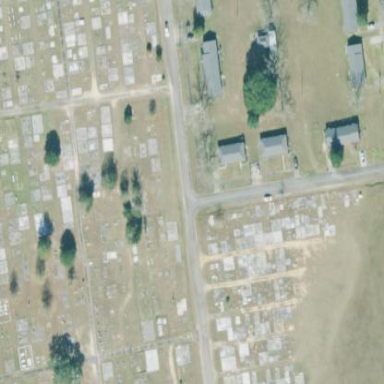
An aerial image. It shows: Cemetery.